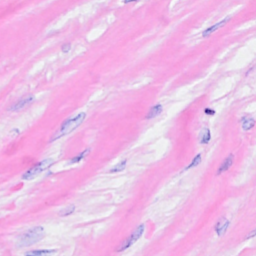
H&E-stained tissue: Breast